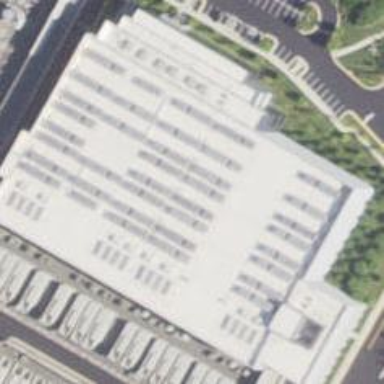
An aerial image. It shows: Data center building.